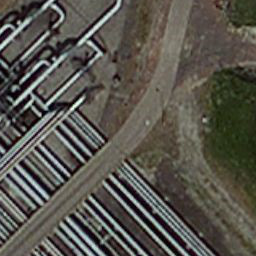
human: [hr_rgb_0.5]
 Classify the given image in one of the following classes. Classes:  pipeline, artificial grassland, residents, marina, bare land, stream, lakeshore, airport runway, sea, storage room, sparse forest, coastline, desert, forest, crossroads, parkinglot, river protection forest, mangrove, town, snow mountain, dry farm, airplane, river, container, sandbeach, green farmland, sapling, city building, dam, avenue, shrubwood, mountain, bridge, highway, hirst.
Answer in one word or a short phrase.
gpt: pipeline